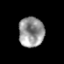
Tissue: prostate
Cell type: T cells
Senescence score: 0.2311
Nuclear area (px): 741
Mean DAPI intensity: 150.378